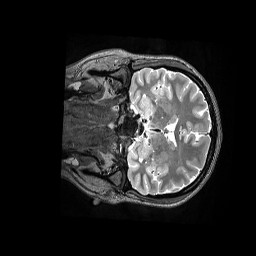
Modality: T2w
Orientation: coronal
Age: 28
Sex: female
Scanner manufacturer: siemens
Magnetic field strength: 3 T
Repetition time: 3.2 s
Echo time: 0.562 s